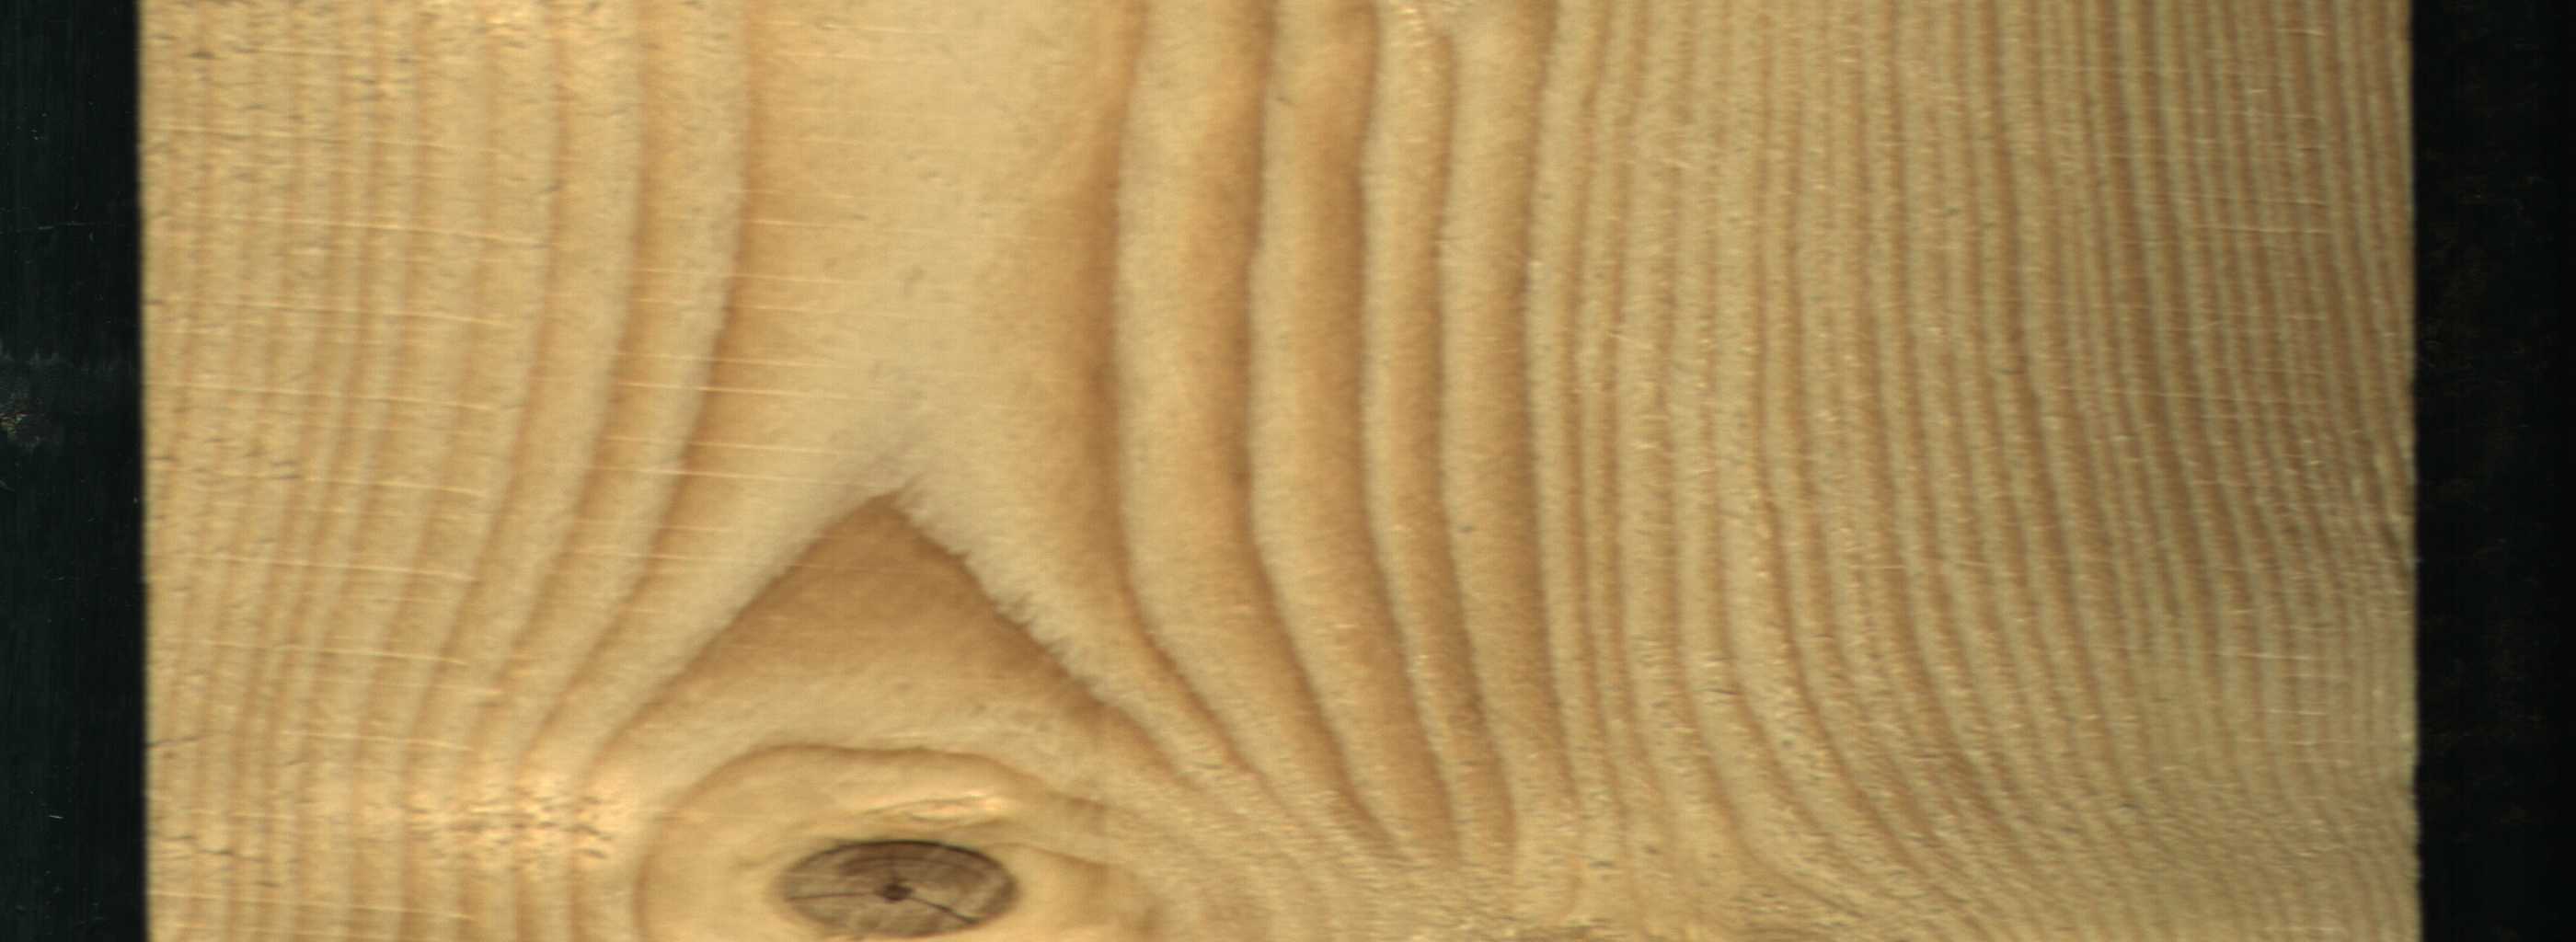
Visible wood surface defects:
knot_with_crack